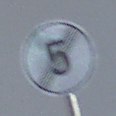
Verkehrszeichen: EndeGeschwindigkeit5
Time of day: MorningAfternoon
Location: Outdoor (Urban)
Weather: Clear
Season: NotSpecified
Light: Natural